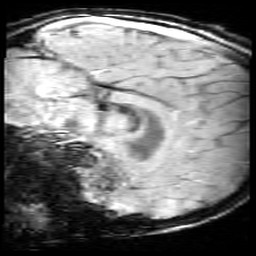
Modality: SWI
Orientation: sagittal
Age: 13
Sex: male
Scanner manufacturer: siemens
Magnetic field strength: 3 T
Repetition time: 0.027 s
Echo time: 0.02 s